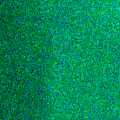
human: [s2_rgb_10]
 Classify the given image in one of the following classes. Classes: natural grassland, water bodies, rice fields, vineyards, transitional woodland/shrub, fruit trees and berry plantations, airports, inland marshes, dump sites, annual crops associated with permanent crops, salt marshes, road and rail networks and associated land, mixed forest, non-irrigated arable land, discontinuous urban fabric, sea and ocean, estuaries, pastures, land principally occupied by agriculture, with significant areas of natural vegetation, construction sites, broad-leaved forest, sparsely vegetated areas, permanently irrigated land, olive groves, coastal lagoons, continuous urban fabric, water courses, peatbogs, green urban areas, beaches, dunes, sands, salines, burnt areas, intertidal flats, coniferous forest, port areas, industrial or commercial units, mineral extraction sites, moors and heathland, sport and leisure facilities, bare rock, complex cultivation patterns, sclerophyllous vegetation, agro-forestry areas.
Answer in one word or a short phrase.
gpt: sea and ocean